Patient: sex F, age 74
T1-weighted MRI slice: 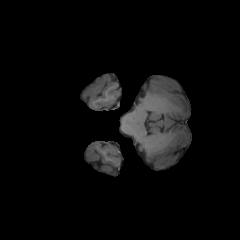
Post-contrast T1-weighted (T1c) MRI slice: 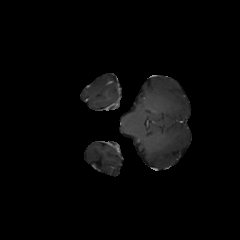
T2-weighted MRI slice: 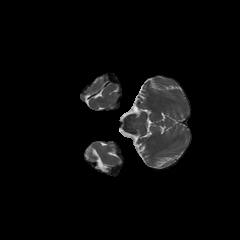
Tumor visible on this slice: no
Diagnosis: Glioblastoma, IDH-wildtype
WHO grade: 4